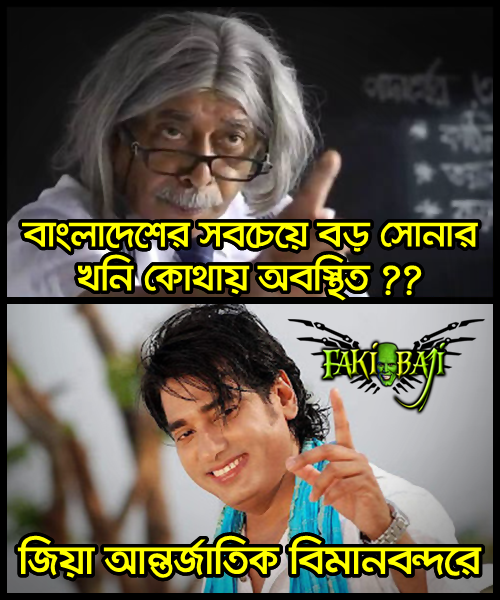
Caption: বাংলাদেশের সবচেয়ে বড় সোনার খনি কোথায় অবস্থিত ?? জিয়া আন্তর্জাতিক বিমানবন্দরে
Label: non-hate